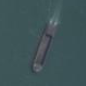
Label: Sand_carrier